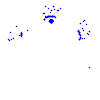
Particle: pion